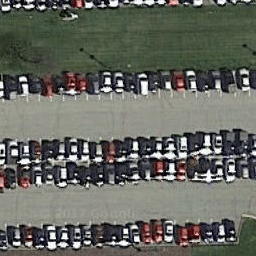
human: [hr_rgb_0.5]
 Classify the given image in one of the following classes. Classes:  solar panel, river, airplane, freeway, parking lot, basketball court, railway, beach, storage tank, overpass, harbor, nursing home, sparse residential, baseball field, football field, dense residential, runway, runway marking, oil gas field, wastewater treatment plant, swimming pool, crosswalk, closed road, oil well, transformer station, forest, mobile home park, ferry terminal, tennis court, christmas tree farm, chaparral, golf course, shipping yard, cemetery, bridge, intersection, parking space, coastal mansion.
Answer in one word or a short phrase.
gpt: parking lot